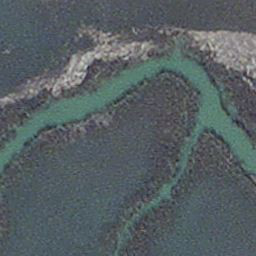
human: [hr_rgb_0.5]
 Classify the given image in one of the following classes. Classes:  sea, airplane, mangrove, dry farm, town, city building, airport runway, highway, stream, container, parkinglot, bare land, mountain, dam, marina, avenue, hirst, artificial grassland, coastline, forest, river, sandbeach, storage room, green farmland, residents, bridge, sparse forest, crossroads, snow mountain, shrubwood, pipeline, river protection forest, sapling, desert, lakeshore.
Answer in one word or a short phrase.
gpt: stream